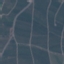
Label: PermanentCrop